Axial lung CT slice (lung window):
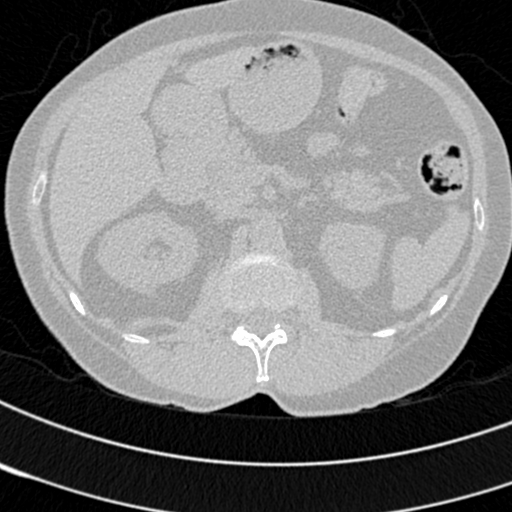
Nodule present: no